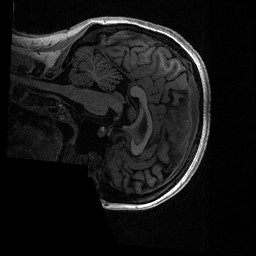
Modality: T1w
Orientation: sagittal
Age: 21
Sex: female
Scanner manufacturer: ge
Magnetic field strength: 3 T
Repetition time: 0.006952 s
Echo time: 0.00292 s